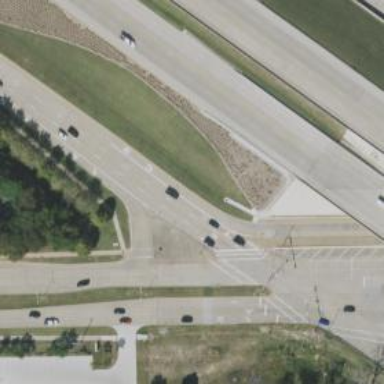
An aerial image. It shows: Secondary link road.